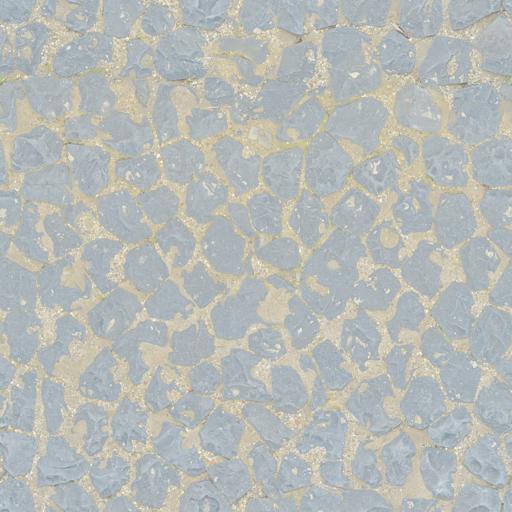
Tags: medival old paved pavement paving stones pebbles road rocks roman